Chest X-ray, AP view. Patient: 45 years old, sex F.
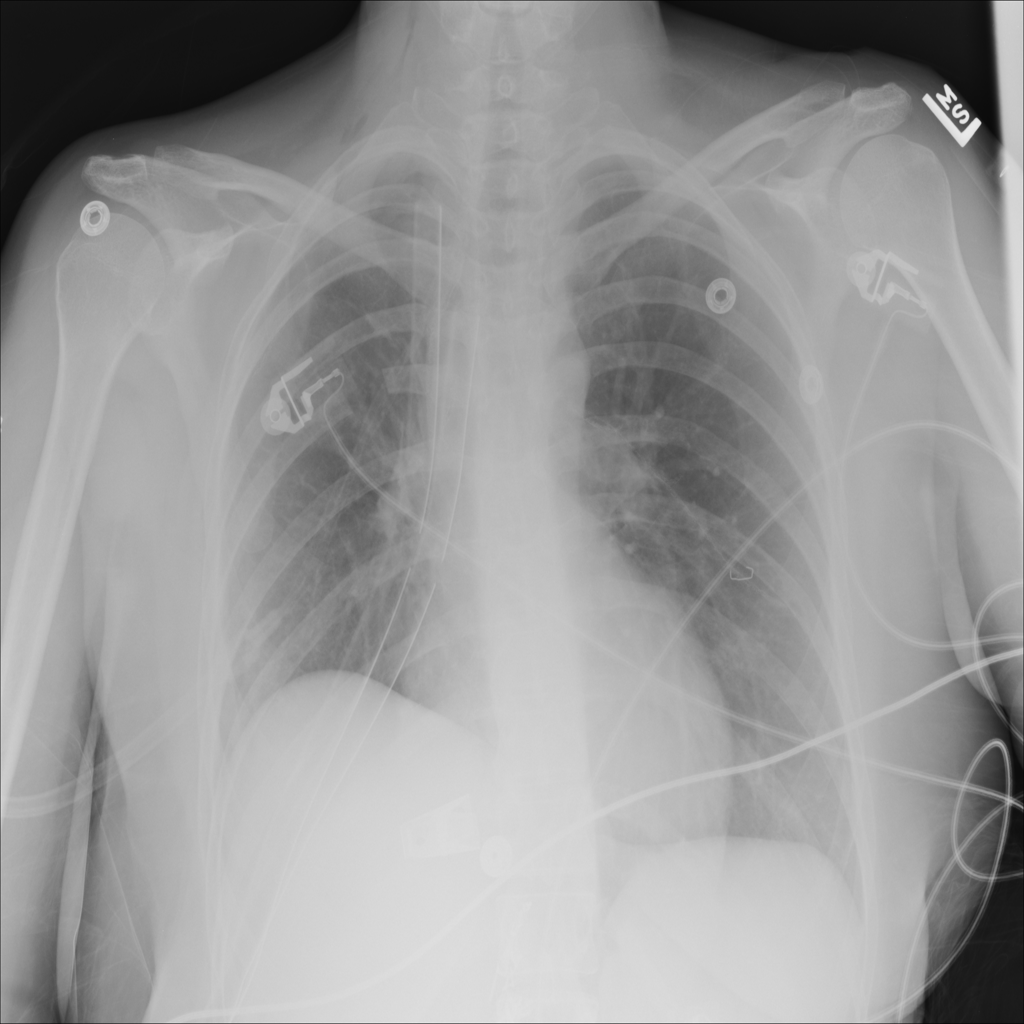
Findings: Mass, Pneumothorax